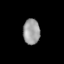
Tissue: lung
Cell type: Others
Senescence score: 0.2254
Nuclear area (px): 420
Mean DAPI intensity: 156.514